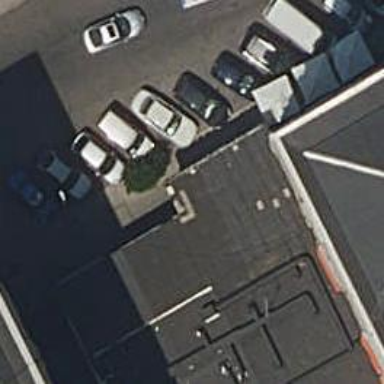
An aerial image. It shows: Restaurant.